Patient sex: F
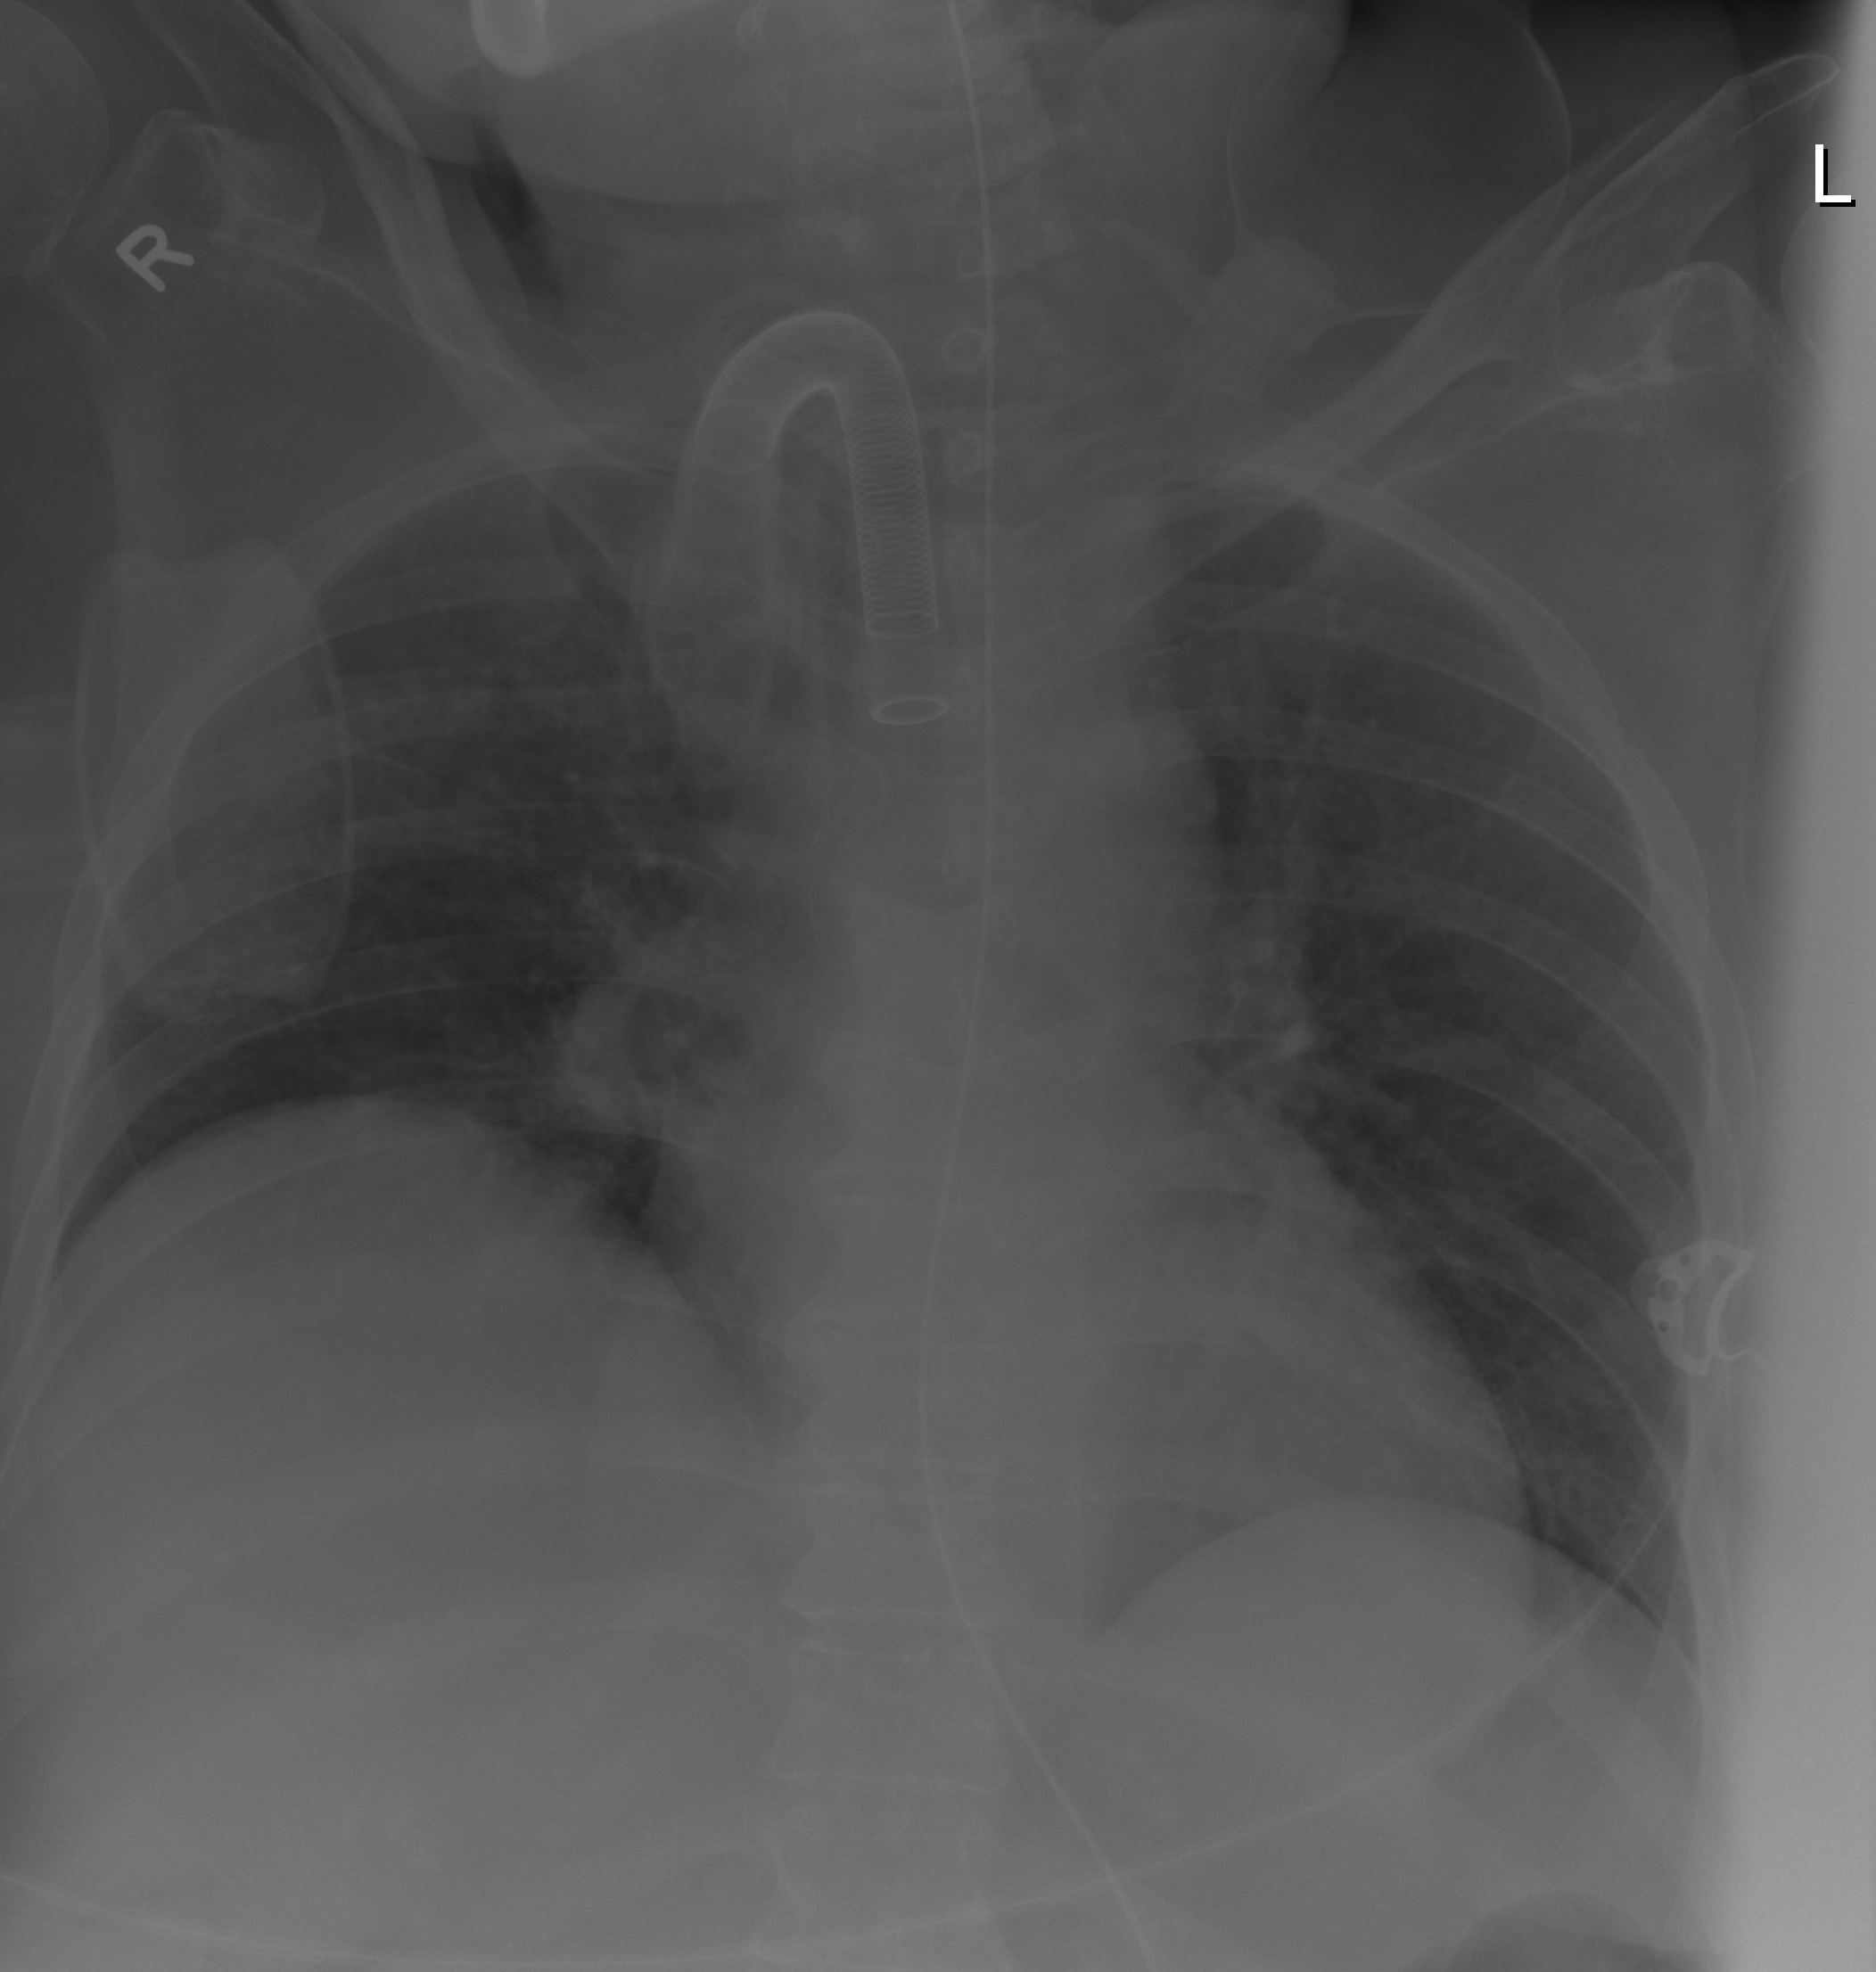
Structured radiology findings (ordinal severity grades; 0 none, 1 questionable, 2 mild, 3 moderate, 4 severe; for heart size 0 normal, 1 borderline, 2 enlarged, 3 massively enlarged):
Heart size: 0
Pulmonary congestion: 2
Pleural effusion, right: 0
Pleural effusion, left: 0
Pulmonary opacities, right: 3
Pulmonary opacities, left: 1
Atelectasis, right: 0
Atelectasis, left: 0